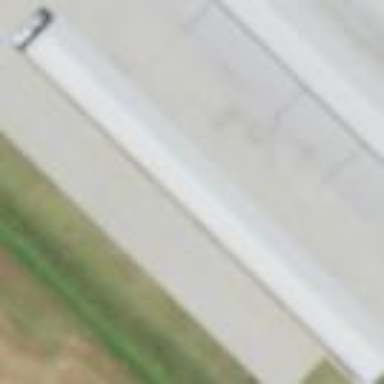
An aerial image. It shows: Airport hangar.